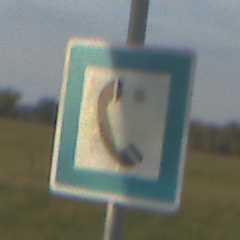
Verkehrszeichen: Fernsprecher
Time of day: SunriseSunset
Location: Outdoor (Nature)
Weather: PartlyCloudy
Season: NotSpecified
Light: Natural